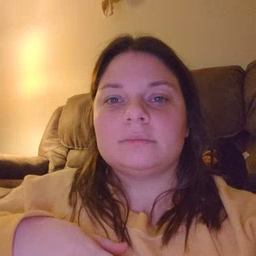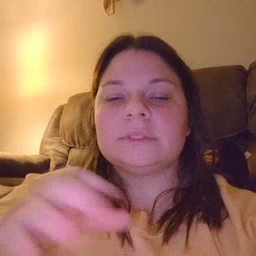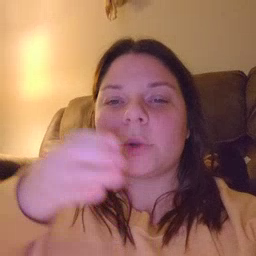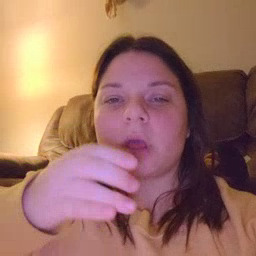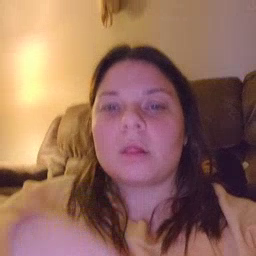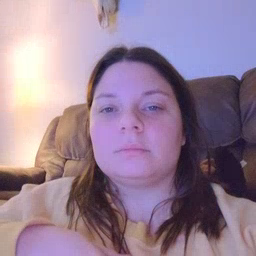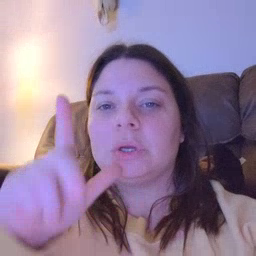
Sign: cereal